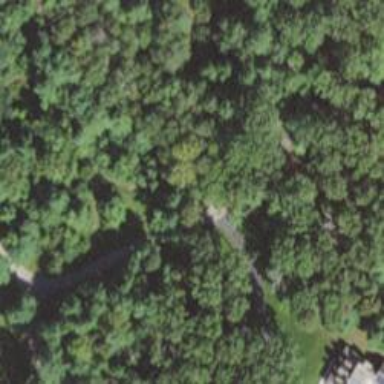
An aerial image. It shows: Residential driveway used as service road.